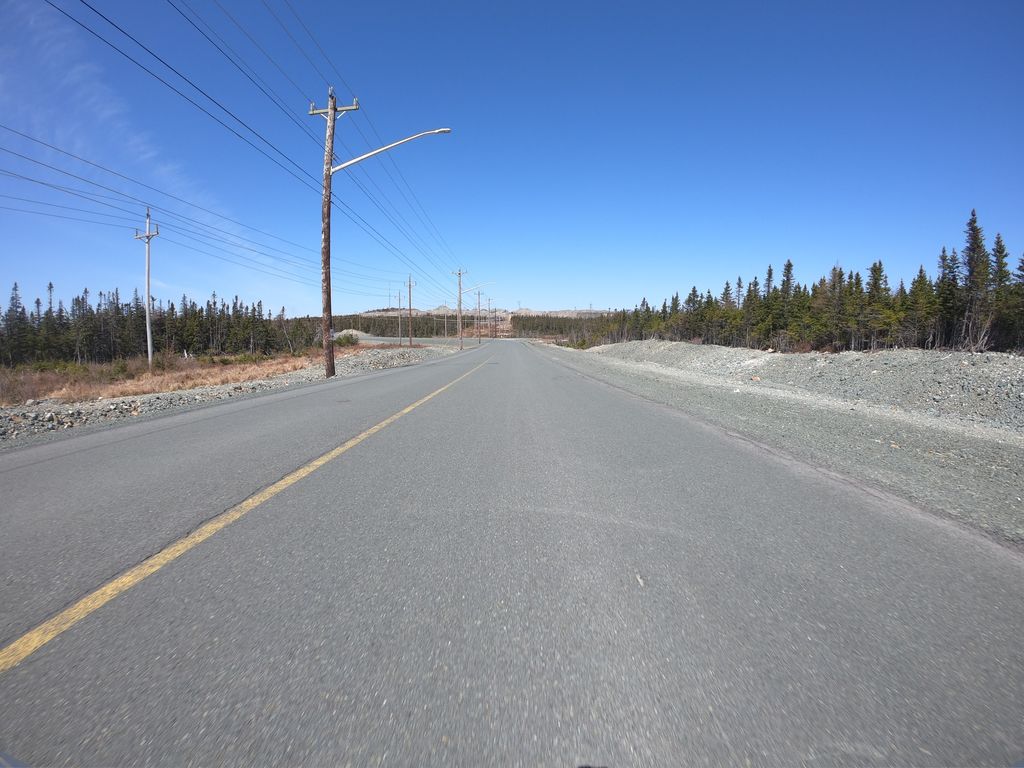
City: st_johns